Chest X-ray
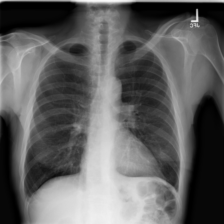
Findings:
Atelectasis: negative
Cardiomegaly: negative
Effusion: negative
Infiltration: negative
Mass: negative
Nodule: negative
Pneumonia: negative
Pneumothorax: negative
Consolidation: negative
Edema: negative
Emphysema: negative
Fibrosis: negative
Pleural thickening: negative
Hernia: negative